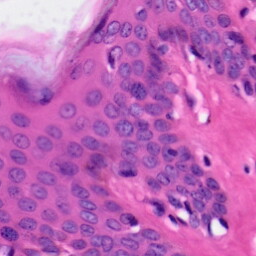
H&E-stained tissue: Skin